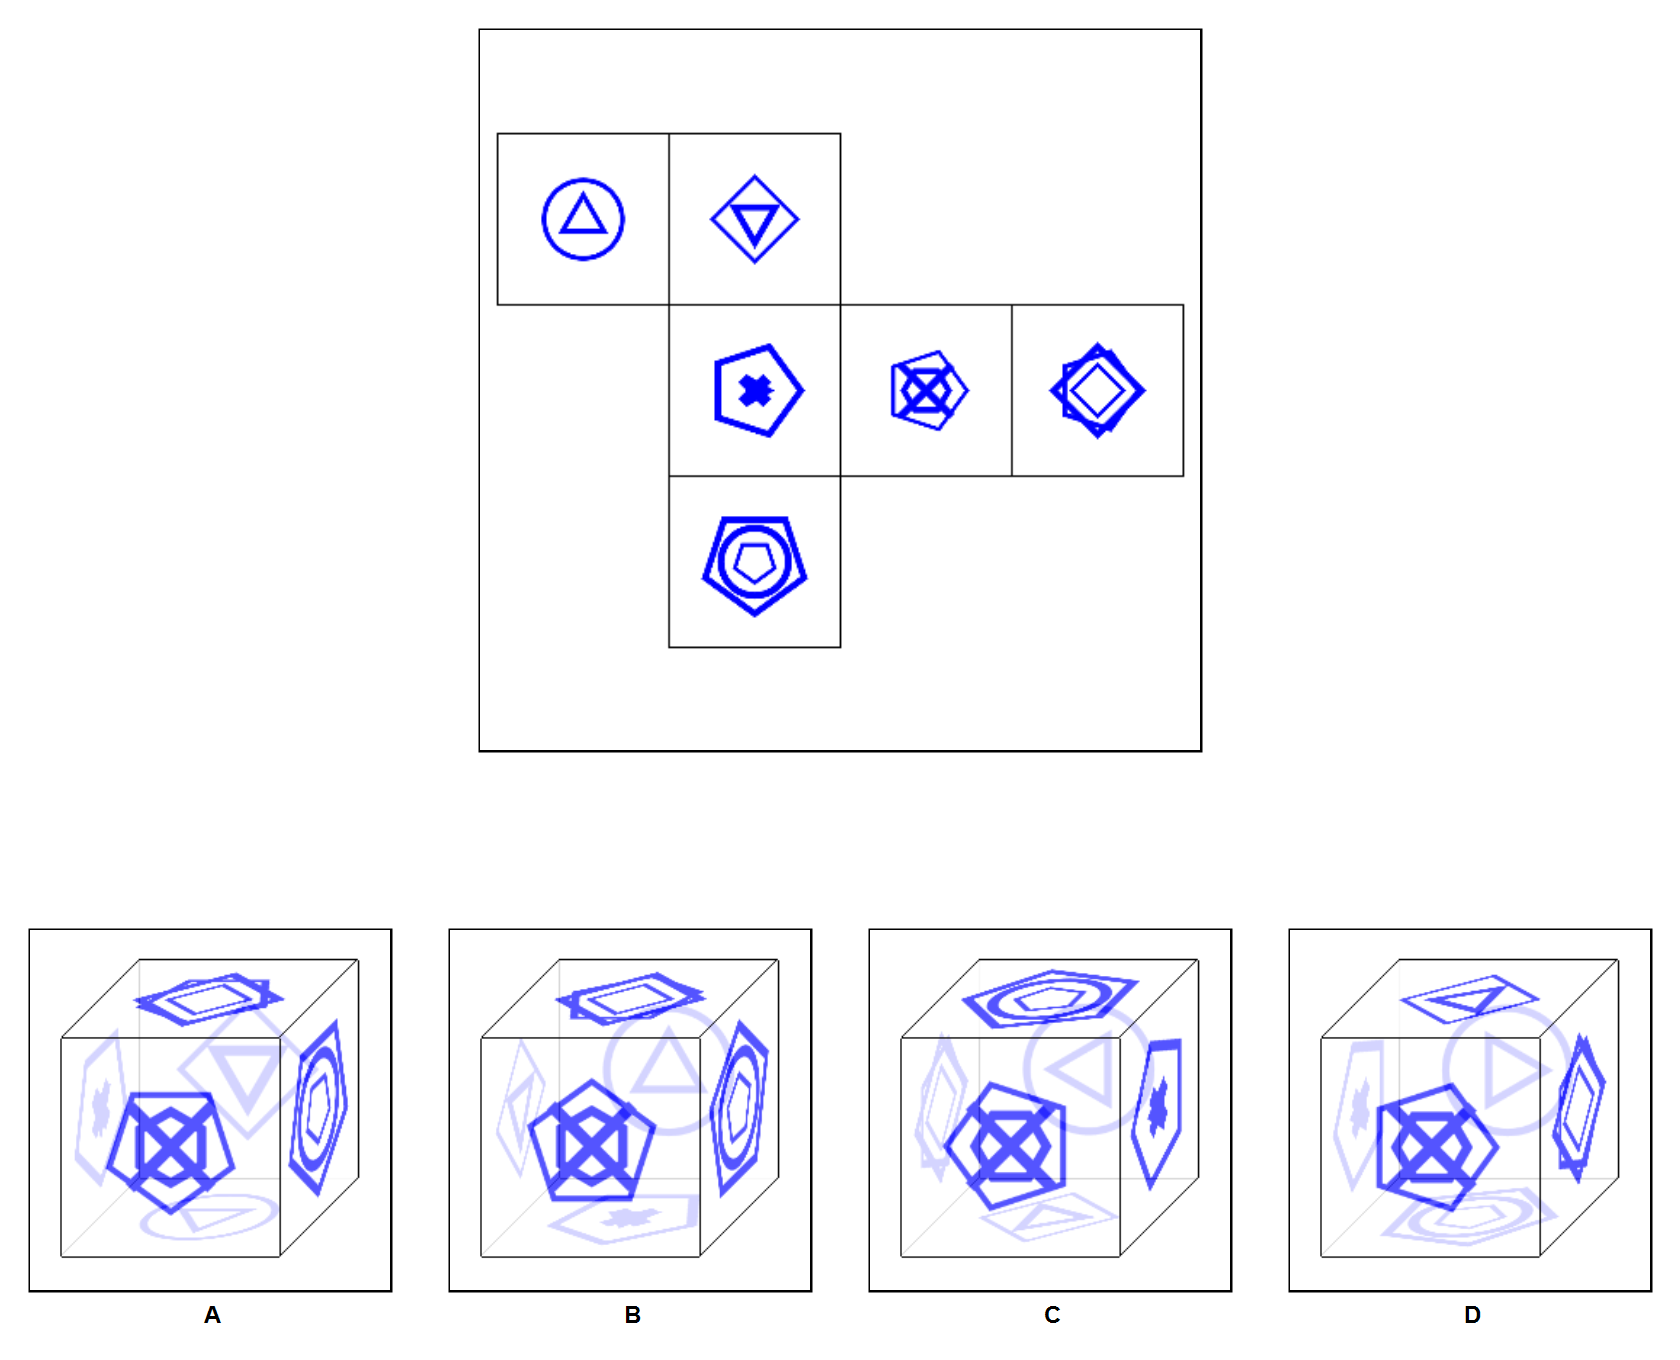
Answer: A